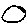
Label: circle